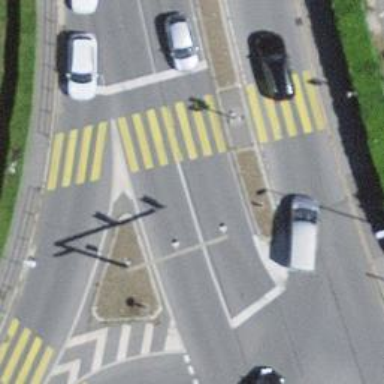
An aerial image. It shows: Uncontrolled footway crossing with markings.